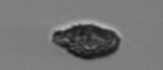
Label: Pseudochattonella_farcimen